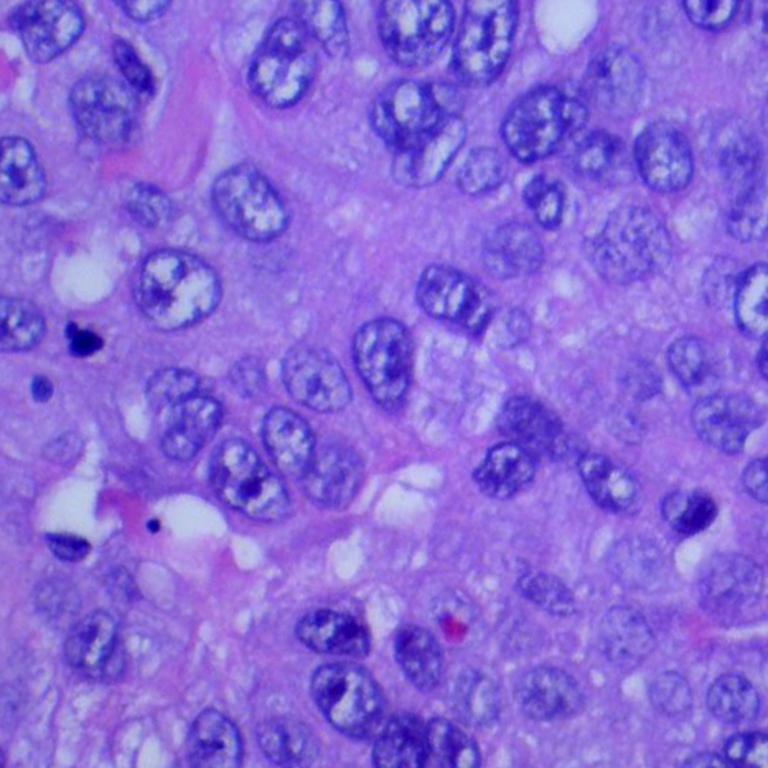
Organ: lung
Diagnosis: squamous carcinomas